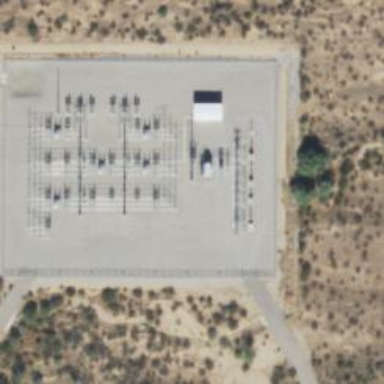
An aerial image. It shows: Switch used for power control.